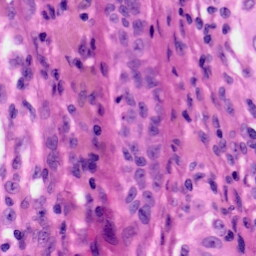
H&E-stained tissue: Skin